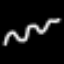
Label: squiggle